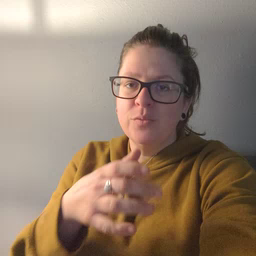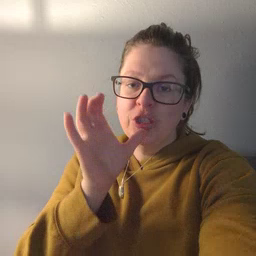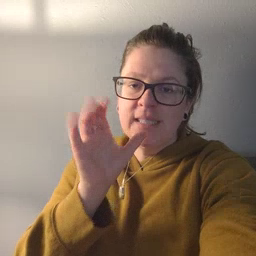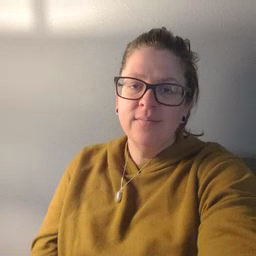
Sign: drink